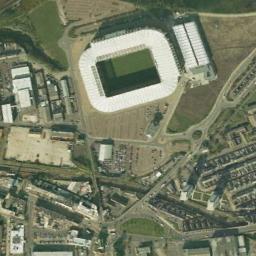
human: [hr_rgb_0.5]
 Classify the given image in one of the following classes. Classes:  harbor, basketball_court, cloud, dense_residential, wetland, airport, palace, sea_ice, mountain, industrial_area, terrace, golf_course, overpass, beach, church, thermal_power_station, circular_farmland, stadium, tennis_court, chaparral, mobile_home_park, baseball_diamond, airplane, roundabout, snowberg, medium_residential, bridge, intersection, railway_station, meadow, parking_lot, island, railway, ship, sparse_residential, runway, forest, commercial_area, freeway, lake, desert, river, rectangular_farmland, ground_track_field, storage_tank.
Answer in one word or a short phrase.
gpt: stadium